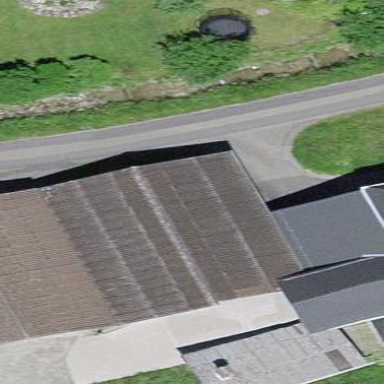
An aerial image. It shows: Rural barn.